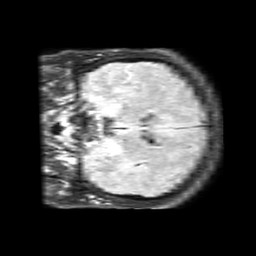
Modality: FLAIR
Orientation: coronal
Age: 27
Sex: male
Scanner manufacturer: philips
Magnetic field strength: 1.5 T
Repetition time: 6 s
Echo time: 0.1009 s